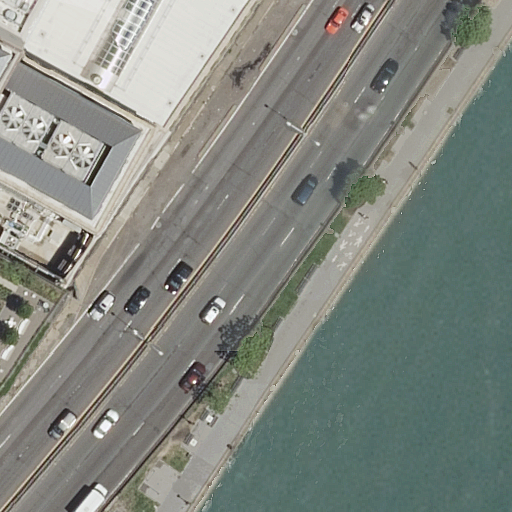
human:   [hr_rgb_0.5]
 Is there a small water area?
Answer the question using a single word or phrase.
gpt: no

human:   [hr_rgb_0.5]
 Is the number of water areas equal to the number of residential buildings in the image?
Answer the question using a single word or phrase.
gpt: no

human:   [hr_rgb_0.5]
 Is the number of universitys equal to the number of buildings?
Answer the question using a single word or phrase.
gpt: no

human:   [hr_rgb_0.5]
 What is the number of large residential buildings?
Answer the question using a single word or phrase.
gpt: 1

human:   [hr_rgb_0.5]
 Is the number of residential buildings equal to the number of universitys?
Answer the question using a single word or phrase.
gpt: no

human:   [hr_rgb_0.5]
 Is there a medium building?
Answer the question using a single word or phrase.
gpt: yes

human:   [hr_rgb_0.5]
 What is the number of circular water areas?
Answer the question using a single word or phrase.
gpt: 0

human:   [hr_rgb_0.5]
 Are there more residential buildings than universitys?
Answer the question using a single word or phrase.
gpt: yes

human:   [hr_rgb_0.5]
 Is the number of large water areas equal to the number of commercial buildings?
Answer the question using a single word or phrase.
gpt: no

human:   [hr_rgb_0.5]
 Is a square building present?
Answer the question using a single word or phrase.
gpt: no

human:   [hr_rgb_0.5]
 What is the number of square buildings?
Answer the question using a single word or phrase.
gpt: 0

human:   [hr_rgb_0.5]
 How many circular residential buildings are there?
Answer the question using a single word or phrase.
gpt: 0

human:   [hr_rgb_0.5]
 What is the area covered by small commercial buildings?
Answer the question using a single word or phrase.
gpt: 0m2

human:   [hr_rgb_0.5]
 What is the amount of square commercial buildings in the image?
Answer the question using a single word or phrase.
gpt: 0

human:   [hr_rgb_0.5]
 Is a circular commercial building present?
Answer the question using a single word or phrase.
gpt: no

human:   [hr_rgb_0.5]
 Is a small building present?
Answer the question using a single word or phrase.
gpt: yes

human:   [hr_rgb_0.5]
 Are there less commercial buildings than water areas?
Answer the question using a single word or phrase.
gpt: yes

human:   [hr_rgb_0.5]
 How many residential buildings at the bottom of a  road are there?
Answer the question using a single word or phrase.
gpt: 0

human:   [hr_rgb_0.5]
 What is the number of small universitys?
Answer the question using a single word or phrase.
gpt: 0

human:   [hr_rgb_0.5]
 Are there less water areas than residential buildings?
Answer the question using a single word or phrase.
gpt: yes

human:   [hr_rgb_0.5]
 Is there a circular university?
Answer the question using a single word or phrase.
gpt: no

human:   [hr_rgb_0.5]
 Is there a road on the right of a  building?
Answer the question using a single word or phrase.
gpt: yes

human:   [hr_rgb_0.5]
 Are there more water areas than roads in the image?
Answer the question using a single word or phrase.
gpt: no

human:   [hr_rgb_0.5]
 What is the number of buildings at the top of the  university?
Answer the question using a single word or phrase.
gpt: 0

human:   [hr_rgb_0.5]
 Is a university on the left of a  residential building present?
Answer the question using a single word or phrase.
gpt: no

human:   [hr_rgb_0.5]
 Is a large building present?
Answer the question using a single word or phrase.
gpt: yes

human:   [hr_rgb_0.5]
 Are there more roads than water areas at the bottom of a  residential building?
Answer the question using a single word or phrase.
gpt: yes

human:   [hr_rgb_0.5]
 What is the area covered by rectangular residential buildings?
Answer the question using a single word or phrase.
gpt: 231m2

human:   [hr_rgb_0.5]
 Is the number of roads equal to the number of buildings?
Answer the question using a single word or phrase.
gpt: yes

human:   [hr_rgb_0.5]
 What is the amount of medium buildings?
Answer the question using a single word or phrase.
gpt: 1

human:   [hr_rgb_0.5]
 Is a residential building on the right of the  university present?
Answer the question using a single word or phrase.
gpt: no

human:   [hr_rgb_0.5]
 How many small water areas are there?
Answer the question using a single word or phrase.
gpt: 0

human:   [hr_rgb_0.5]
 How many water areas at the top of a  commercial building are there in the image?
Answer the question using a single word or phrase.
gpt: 0

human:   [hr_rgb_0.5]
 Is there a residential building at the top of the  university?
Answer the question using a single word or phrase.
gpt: no

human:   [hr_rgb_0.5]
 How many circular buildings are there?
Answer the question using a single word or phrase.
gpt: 0

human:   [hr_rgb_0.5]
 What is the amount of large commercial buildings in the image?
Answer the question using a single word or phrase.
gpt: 0